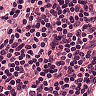
Metastatic tissue present: no